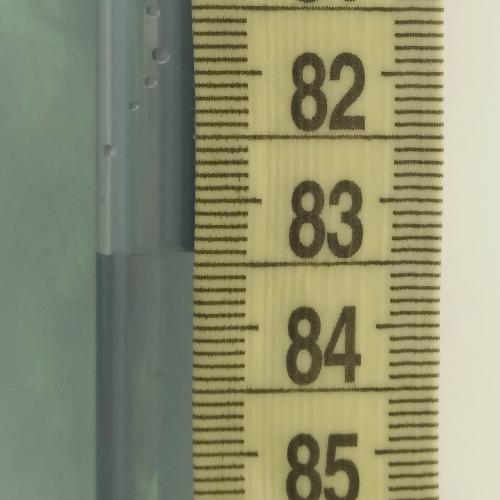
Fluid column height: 83.4 cm